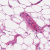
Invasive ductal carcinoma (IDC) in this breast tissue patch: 0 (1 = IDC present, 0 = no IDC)